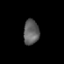
Tissue: prostate
Cell type: T cells
Senescence score: 0.3082
Nuclear area (px): 385
Mean DAPI intensity: 95.403